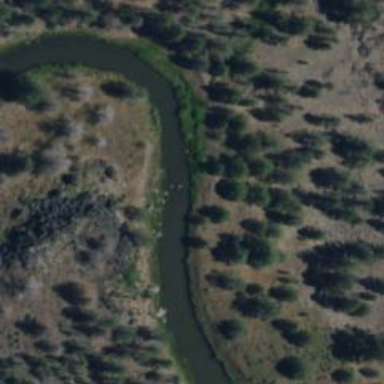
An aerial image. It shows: Stream or river in natural setting.